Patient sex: M
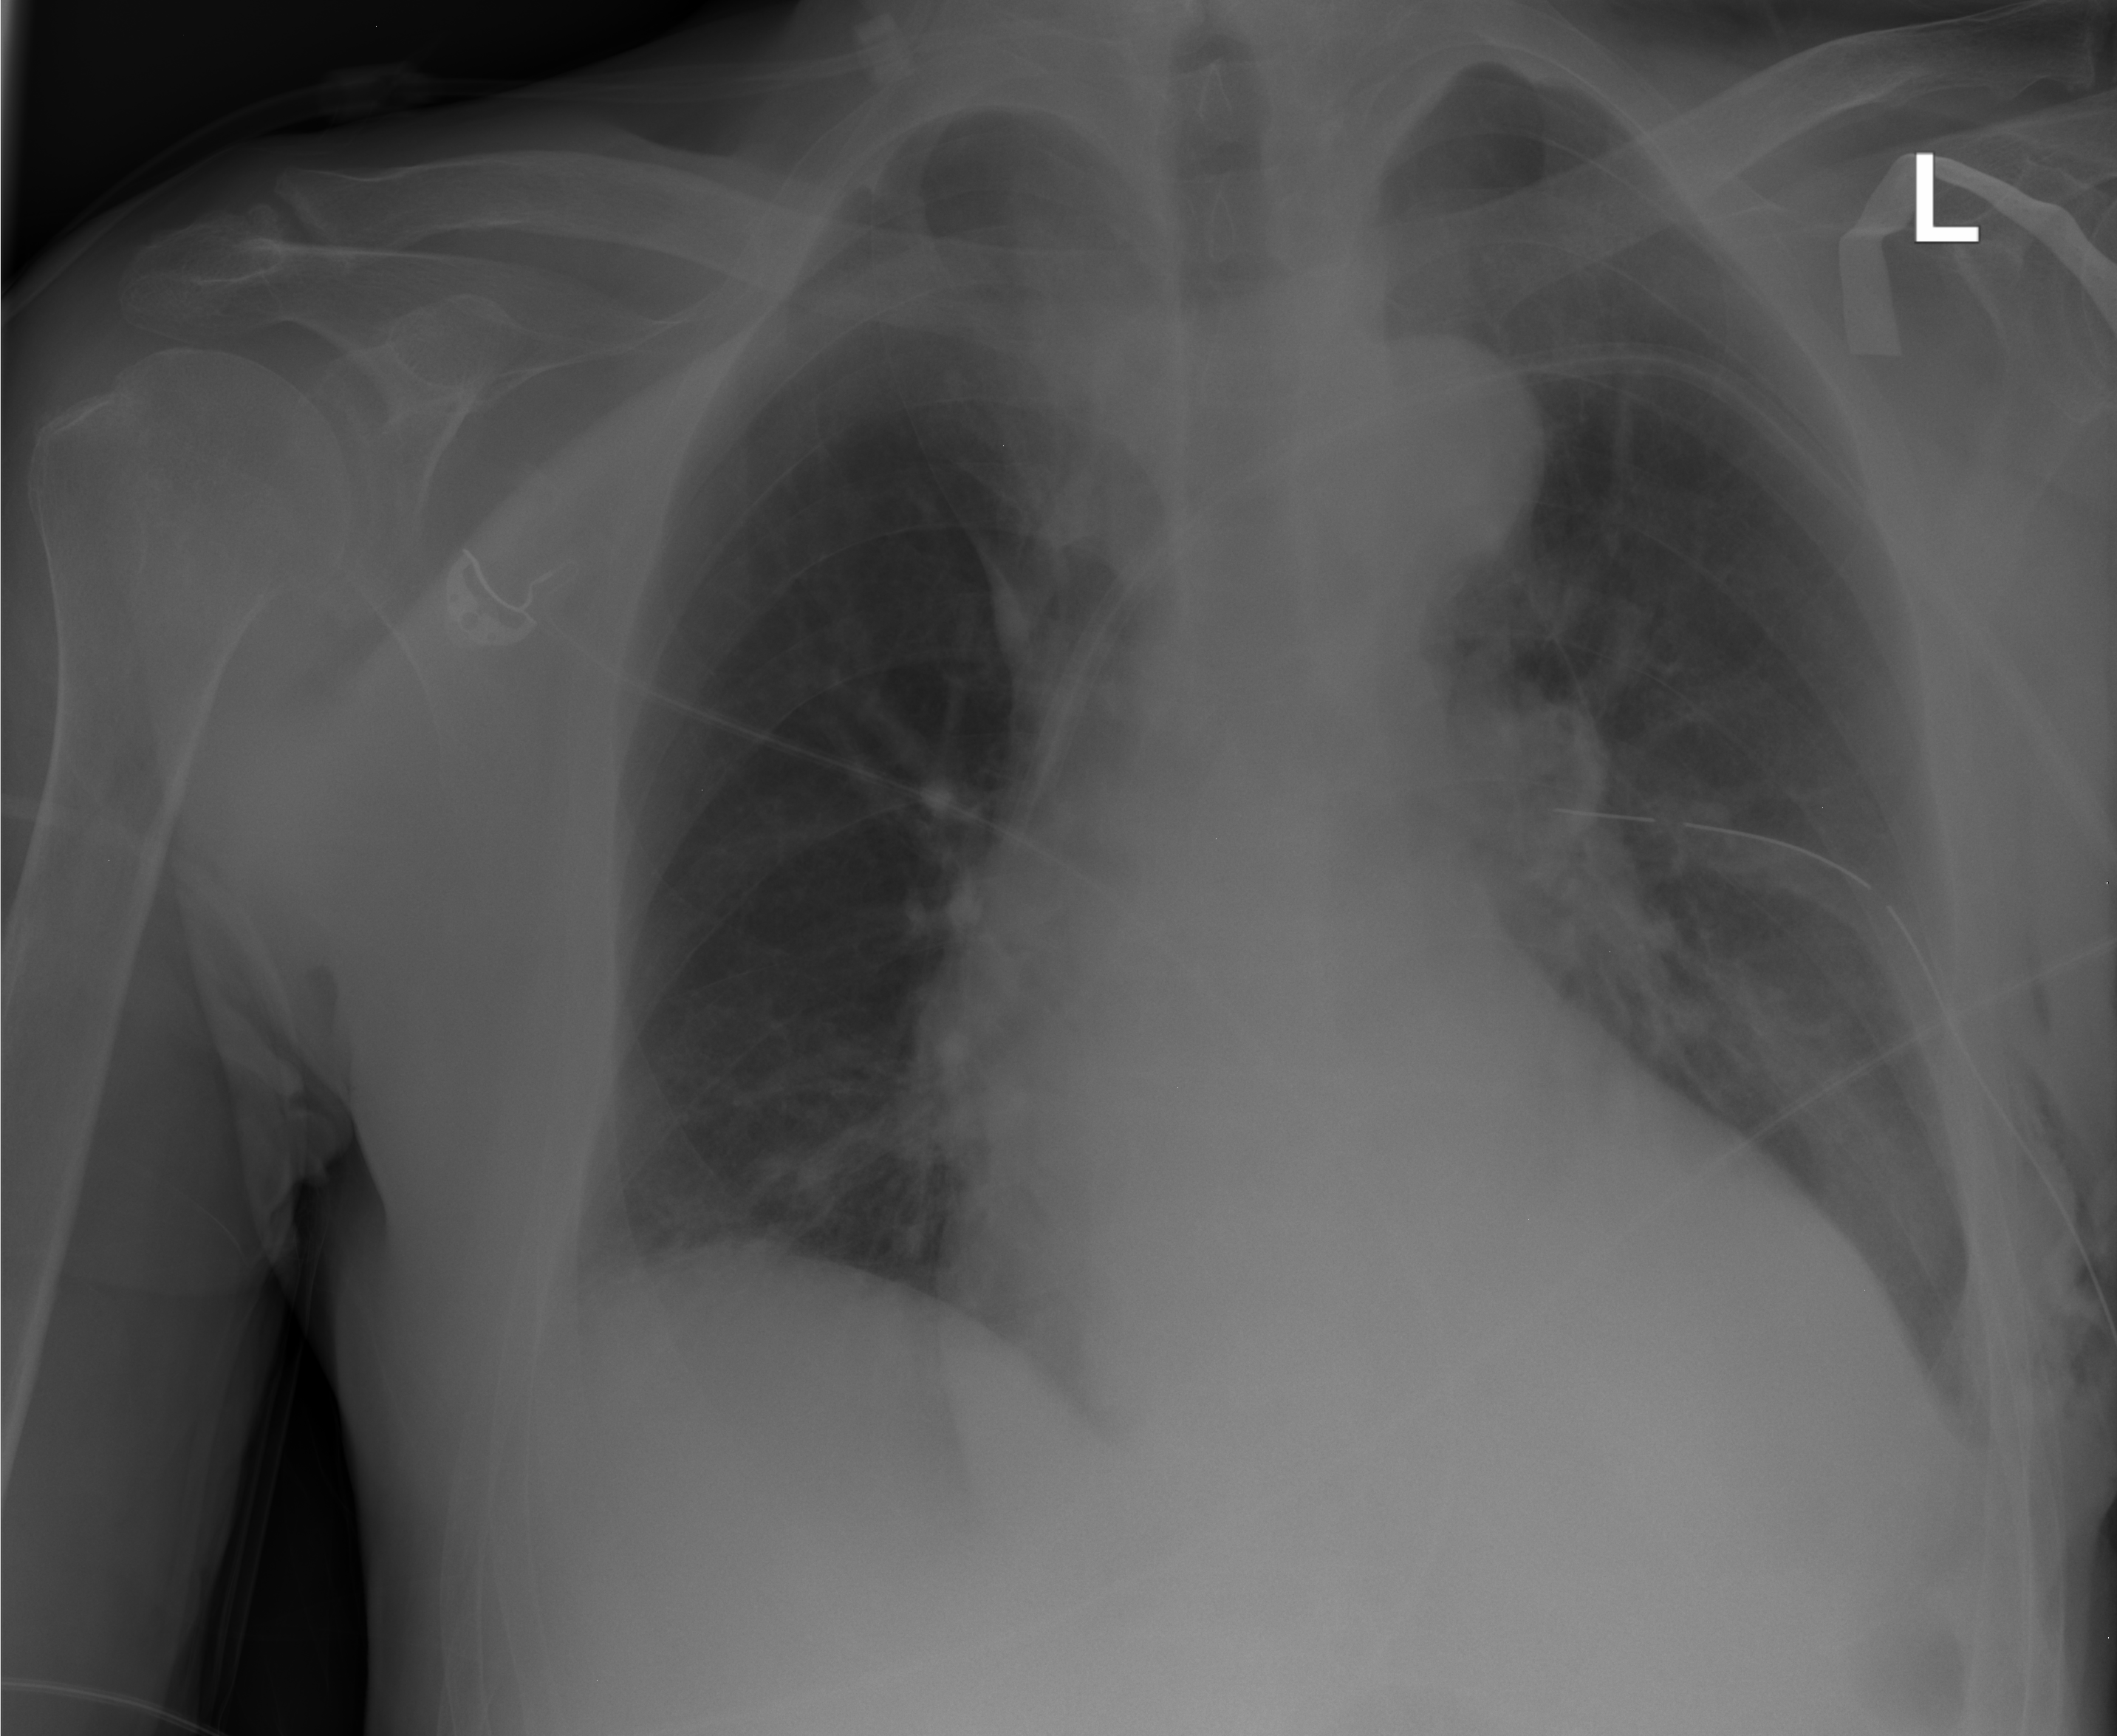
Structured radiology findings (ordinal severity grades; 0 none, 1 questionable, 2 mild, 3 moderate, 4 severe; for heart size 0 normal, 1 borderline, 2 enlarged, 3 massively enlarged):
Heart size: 0
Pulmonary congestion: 0
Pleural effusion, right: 0
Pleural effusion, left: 2
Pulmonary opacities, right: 0
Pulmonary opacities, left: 2
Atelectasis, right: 0
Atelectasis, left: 3